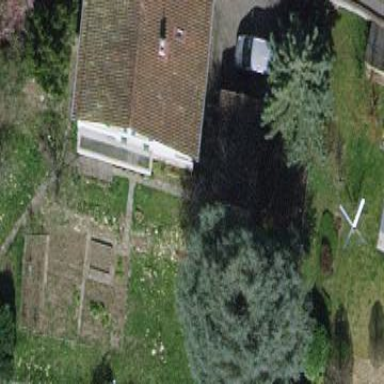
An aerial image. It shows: Detached building with gabled roof.